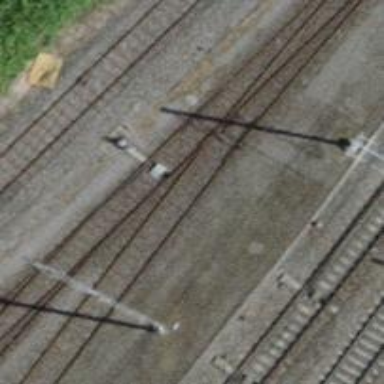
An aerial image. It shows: Railway switch.